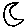
Label: moon